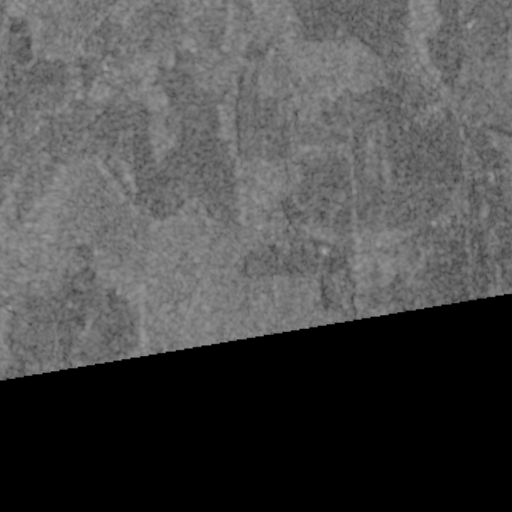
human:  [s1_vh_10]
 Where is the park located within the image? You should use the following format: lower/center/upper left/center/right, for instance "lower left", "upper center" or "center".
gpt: The park is located in the upper left of the image.
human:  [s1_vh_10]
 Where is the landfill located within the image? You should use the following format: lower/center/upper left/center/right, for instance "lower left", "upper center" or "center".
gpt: There is no landfill in the image.

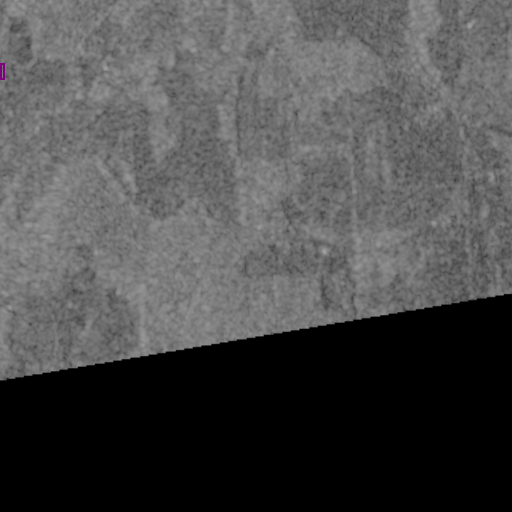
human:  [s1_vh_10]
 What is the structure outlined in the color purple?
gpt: The structure outlined in purple is a park.
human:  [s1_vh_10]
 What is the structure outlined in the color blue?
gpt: There is no blue outline.